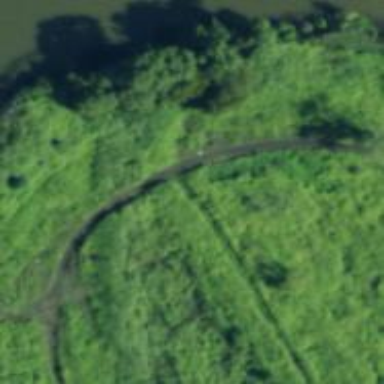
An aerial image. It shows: Abandoned railway spur.